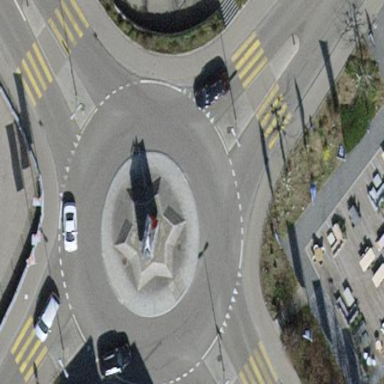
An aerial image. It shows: Tertiary road with asphalt surface leading to roundabout junction.